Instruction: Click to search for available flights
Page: home
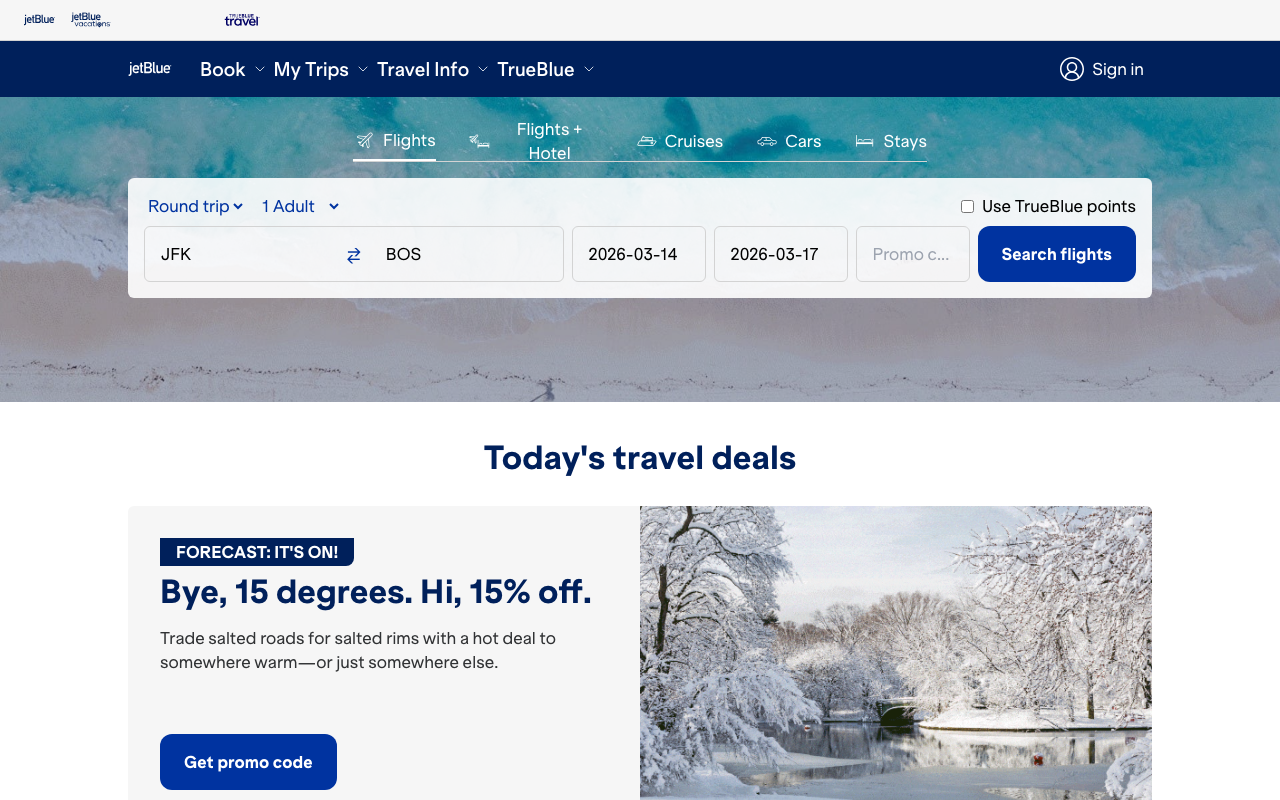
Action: click